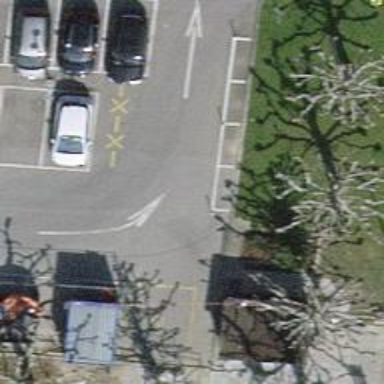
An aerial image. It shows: Motorcycle parking area.